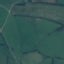
Label: Pasture